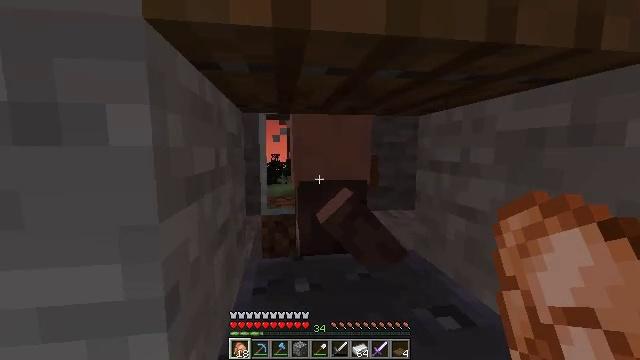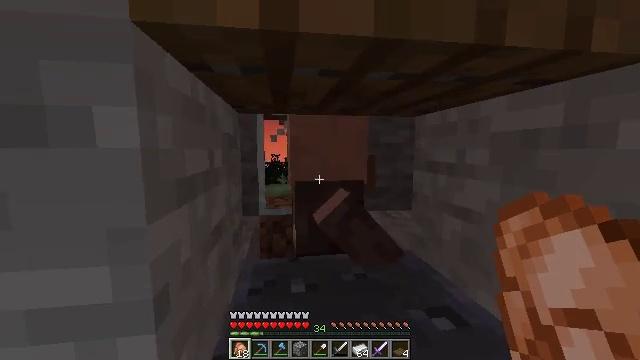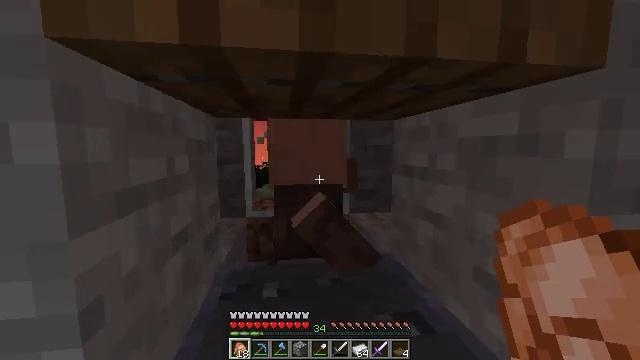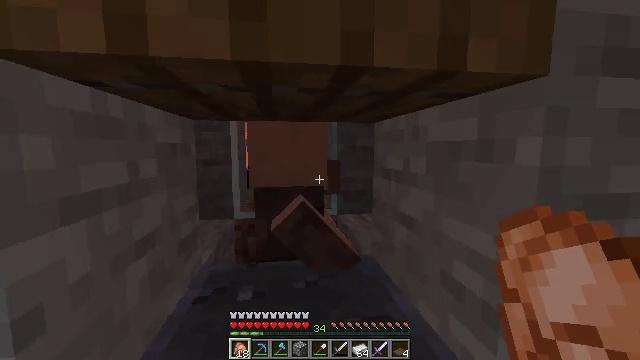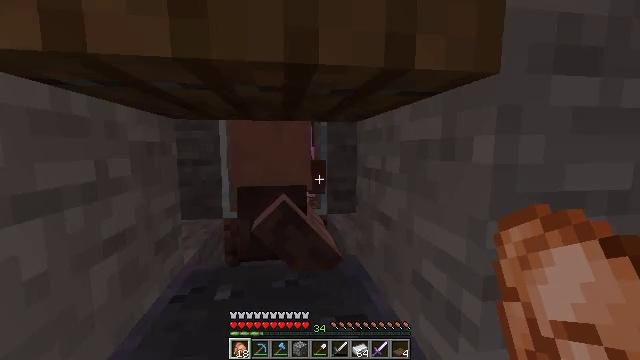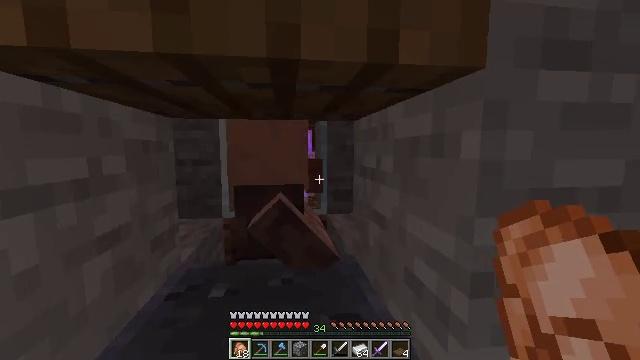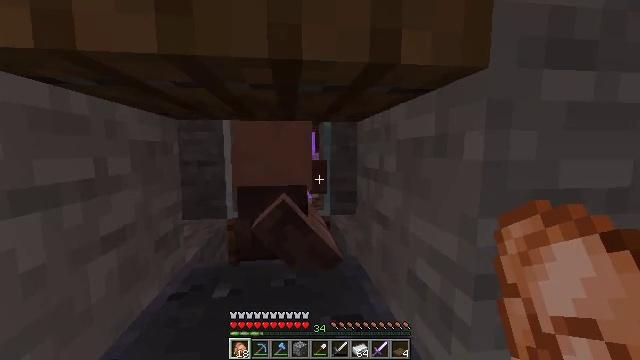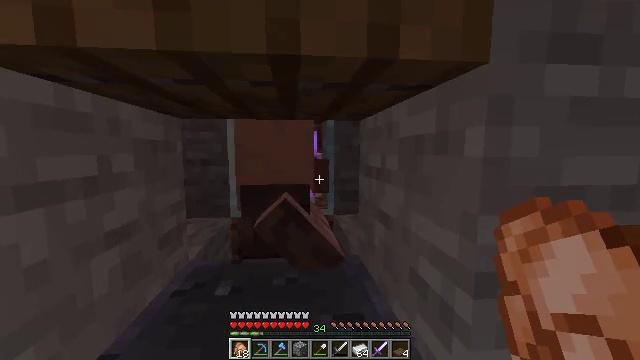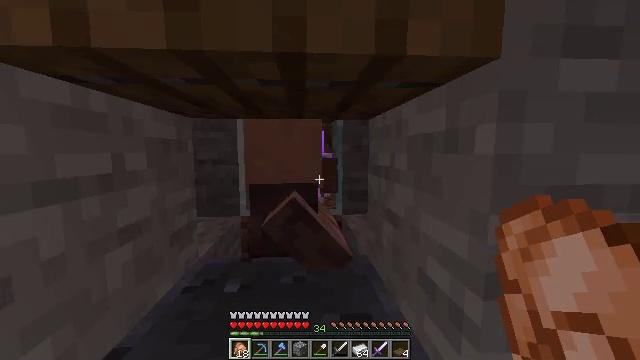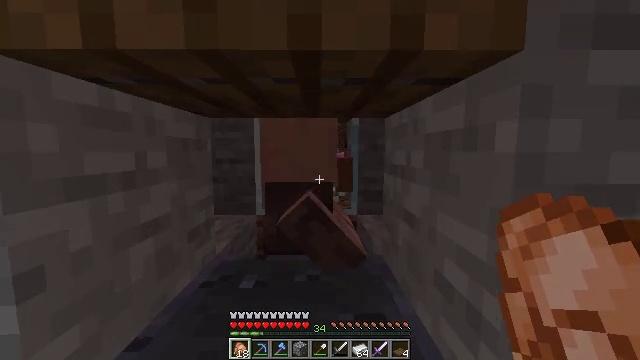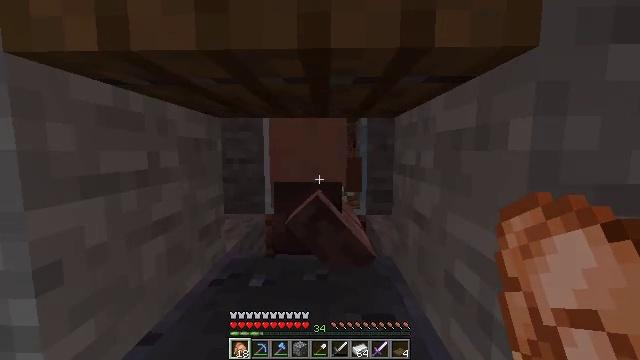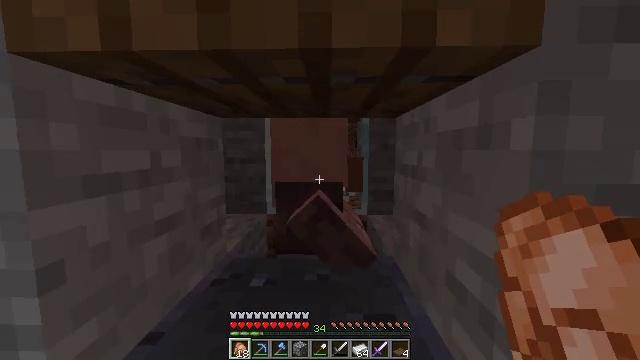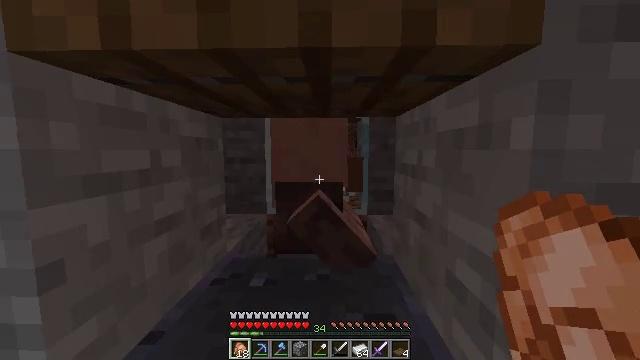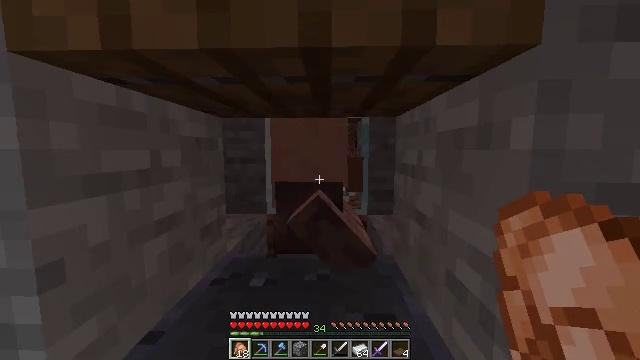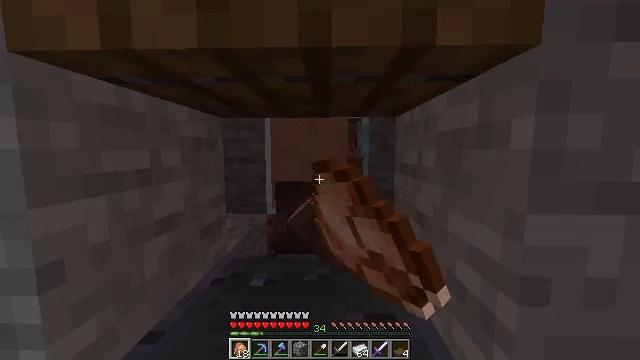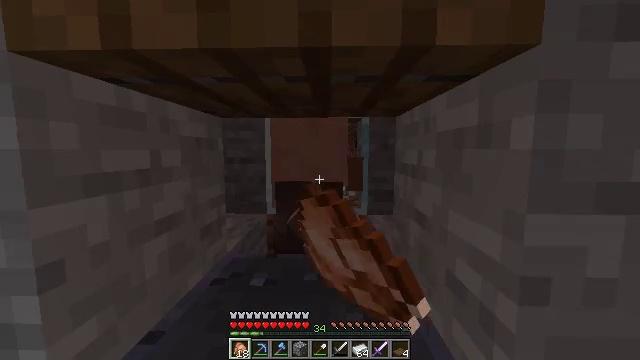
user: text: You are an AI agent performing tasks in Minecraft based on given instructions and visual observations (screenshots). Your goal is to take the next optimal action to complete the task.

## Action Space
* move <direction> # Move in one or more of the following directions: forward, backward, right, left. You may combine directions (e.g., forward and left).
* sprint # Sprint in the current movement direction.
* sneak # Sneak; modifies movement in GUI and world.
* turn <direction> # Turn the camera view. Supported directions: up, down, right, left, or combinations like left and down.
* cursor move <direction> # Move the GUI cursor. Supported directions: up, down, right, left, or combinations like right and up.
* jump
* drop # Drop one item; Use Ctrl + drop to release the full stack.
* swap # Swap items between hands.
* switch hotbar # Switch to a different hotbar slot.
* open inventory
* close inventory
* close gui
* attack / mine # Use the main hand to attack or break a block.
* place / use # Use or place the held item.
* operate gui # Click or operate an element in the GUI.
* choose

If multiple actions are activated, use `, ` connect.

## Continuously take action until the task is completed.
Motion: motion action
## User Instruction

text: craft item bell
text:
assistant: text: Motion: move right
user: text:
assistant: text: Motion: move right
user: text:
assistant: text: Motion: no_op
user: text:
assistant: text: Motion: no_op
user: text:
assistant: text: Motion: no_op
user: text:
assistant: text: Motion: no_op
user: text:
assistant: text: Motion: turn left
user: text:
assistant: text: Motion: turn left
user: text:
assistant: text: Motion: turn left
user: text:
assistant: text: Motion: turn left
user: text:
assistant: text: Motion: no_op
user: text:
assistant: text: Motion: no_op
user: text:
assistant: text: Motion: use / place
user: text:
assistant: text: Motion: use / place
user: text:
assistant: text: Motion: use / place
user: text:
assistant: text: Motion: use / place
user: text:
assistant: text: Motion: no_op
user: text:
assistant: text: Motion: no_op
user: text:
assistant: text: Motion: no_op
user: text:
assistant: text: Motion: no_op
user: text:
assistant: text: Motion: no_op
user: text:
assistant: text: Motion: no_op
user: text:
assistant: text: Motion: no_op
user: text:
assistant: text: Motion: no_op
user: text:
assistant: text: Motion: no_op
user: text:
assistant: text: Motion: no_op
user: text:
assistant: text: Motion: no_op
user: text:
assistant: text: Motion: no_op
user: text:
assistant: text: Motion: no_op
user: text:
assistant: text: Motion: no_op